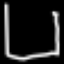
Label: square